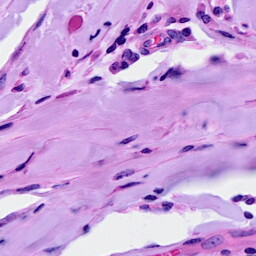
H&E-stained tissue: Breast